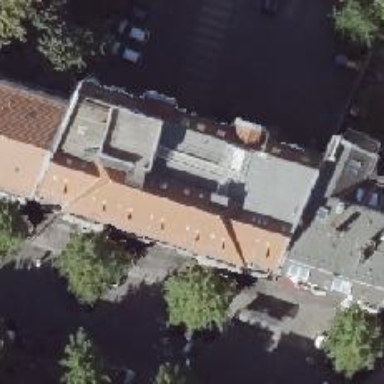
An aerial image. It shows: Healthcare clinic.